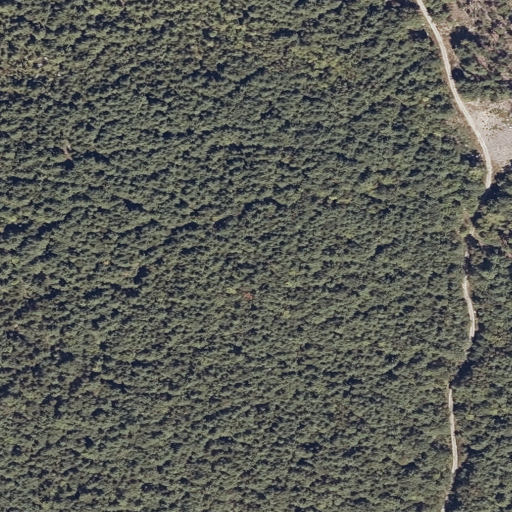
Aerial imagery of mountain in Maine named Oak Hill containing mixed forest, evergreen forest, and grassland